Interaction volume radius: 10 \u00c5
Interaction volume height: 10 \u00c5
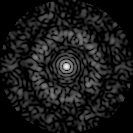
Disorder parameter: 0.8267